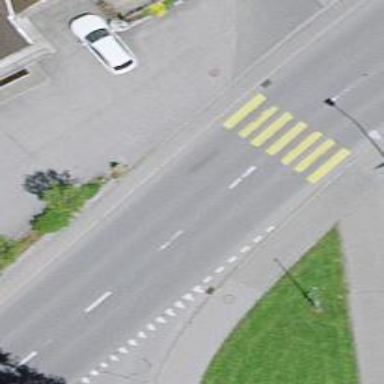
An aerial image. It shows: Marked road crossing with visible markings.